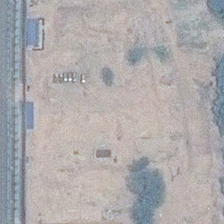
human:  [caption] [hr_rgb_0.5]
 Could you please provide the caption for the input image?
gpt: a lot of broken stone and waste are in the bareland(2 .

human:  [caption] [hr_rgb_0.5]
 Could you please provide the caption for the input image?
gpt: several green trees are near a piece of khaki bareland .

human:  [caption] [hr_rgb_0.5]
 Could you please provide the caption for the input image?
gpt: a lot of broken stone and waste are in the bareland(2 .

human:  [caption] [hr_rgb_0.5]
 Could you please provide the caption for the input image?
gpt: several green trees are near a piece of khaki bareland .

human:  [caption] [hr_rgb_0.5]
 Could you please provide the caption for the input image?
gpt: a lot of broken stone and waste are in the bareland(2 .